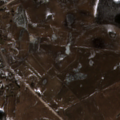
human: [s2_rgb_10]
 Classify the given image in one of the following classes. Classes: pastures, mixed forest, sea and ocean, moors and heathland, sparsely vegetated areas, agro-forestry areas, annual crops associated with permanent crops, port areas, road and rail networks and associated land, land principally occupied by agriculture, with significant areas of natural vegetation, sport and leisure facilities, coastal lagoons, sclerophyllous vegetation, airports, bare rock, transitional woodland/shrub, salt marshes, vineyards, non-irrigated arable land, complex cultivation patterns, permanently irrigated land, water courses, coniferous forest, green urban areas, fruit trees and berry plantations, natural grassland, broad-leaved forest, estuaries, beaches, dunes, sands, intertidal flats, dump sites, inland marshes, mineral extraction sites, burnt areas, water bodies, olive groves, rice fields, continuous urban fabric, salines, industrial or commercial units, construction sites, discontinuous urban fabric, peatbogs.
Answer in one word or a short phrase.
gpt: discontinuous urban fabric, non-irrigated arable land, pastures, complex cultivation patterns, broad-leaved forest, coniferous forest